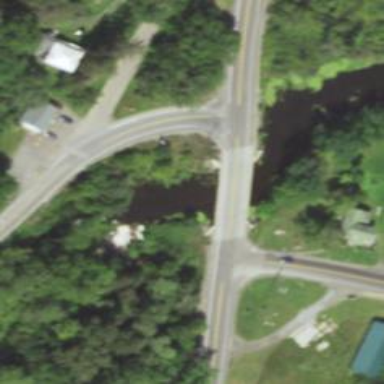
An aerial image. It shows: Primary highway bridge.